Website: home-depot
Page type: cart
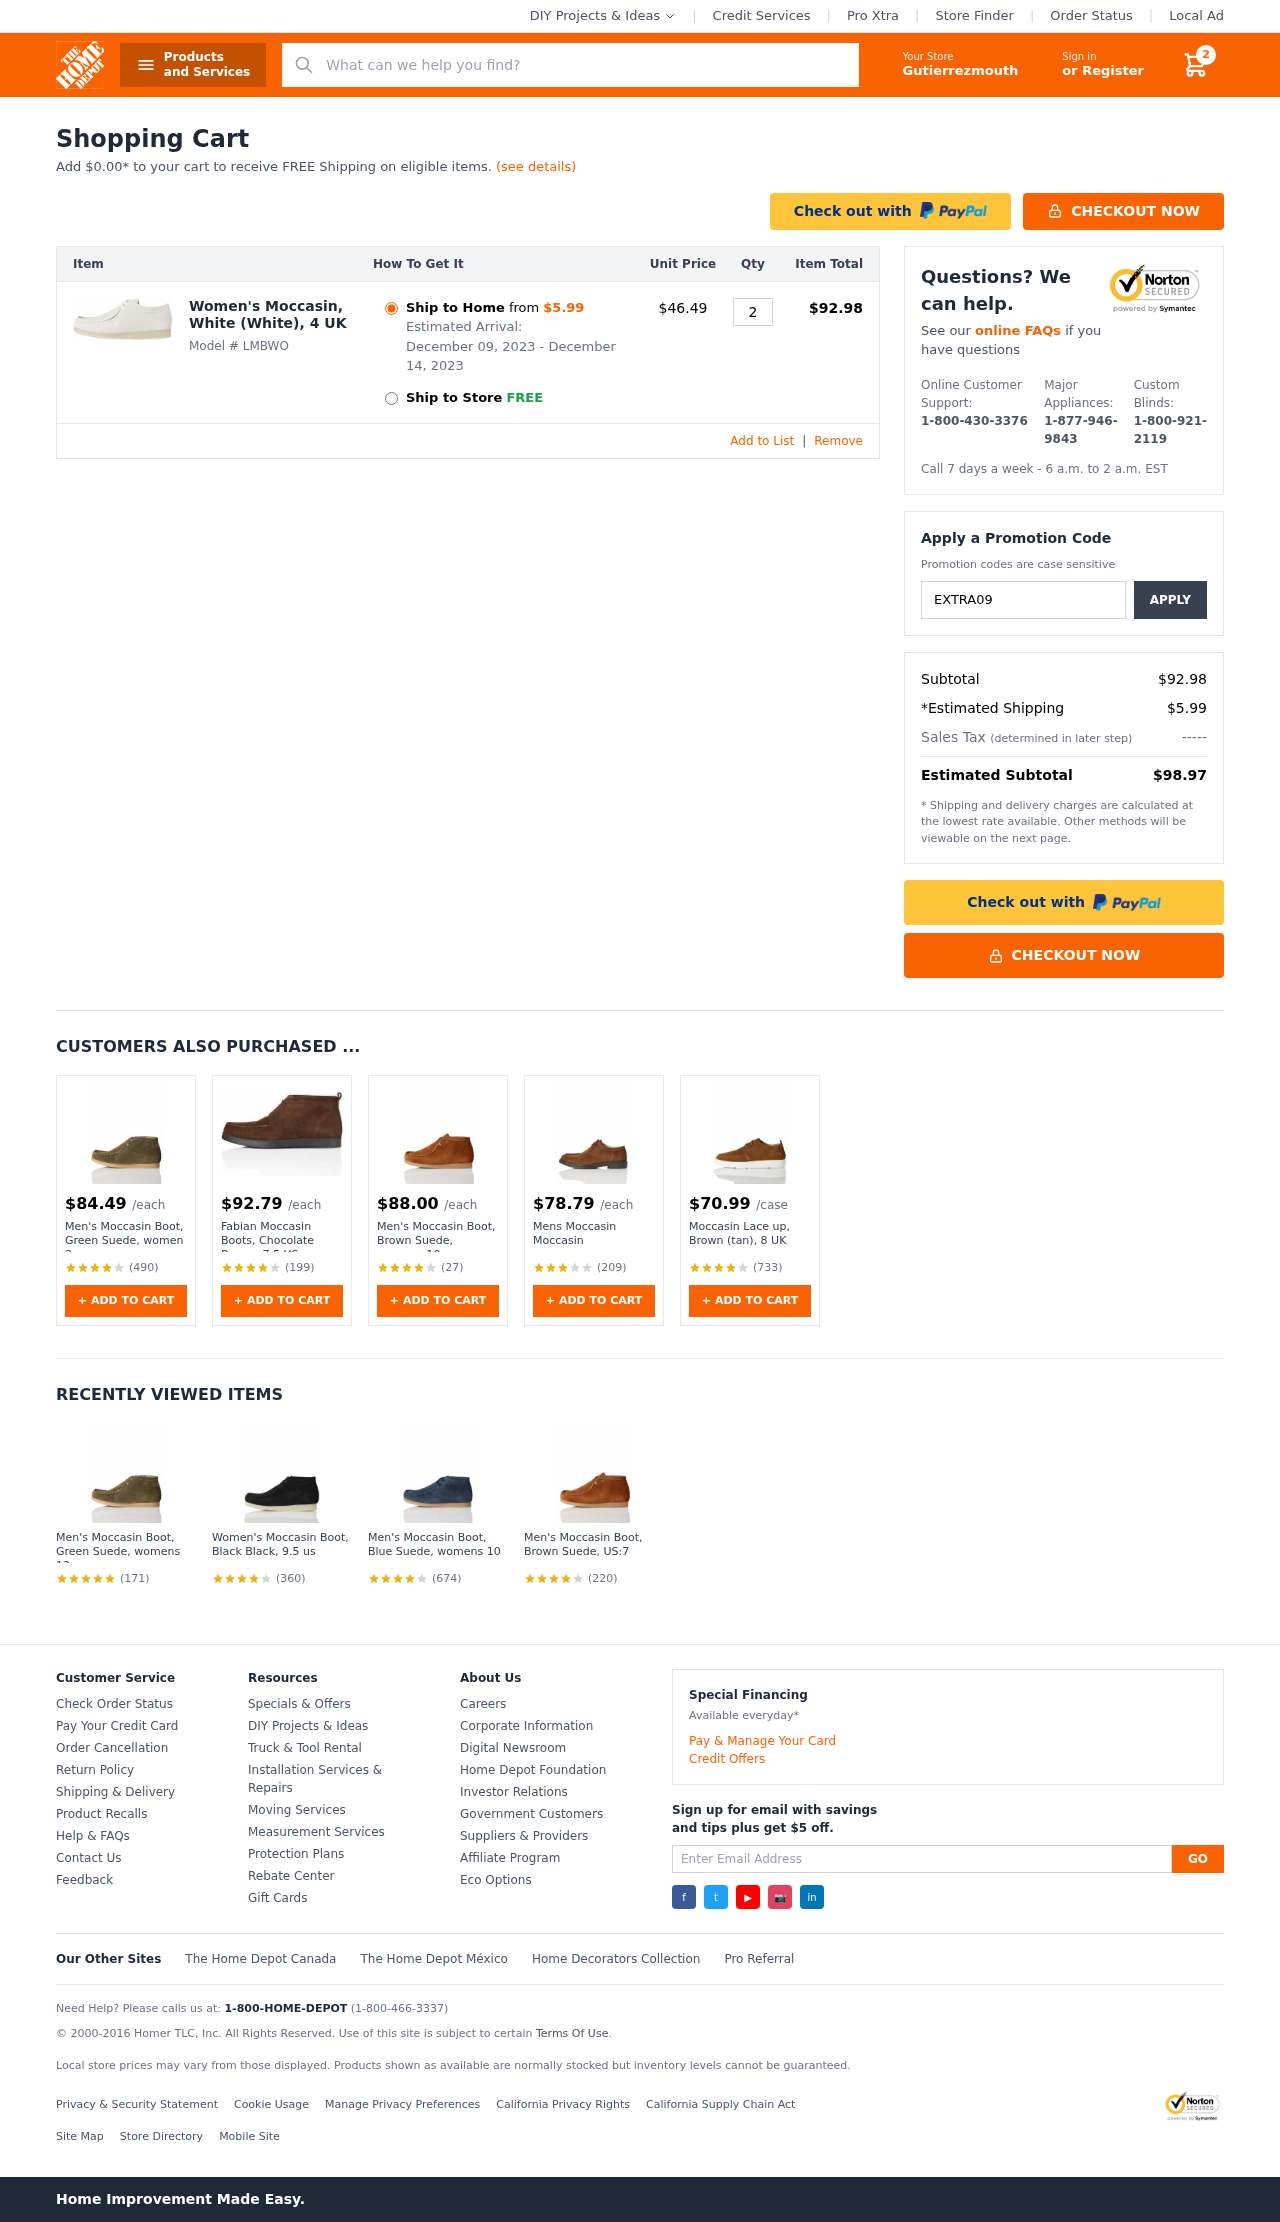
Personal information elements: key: PII_CITY
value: Gutierrezmouth
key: PII_PROMO_CODE
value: EXTRA09
Product elements: key: PRODUCT1_NAME
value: Women's Moccasin, White (White), 4 UK
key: PRODUCT1_PRICE
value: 46.49
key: PRODUCT1_QUANTITY
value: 2
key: PRODUCT2_PRICE
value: $84.49
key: PRODUCT2_NAME
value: Men's Moccasin Boot, Green Suede, women 2
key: PRODUCT2_NUM_RATINGS
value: (490)
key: PRODUCT3_PRICE
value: $92.79
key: PRODUCT3_NAME
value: Fabian Moccasin Boots, Chocolate Brown, 7.5 US
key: PRODUCT3_NUM_RATINGS
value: (199)
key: PRODUCT4_PRICE
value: $88.00
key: PRODUCT4_NAME
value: Men's Moccasin Boot, Brown Suede, womens 10
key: PRODUCT4_NUM_RATINGS
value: (27)
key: PRODUCT5_PRICE
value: $78.79
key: PRODUCT5_NAME
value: Mens Moccasin Moccasin
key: PRODUCT5_NUM_RATINGS
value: (209)
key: PRODUCT6_PRICE
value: $70.99
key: PRODUCT6_NAME
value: Moccasin Lace up, Brown (tan), 8 UK
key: PRODUCT6_NUM_RATINGS
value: (733)
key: PRODUCT7_NAME
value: Men's Moccasin Boot, Green Suede, womens 12
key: PRODUCT7_NUM_RATINGS
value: (171)
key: PRODUCT8_NAME
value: Women's Moccasin Boot, Black Black, 9.5 us
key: PRODUCT8_NUM_RATINGS
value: (360)
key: PRODUCT9_NAME
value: Men's Moccasin Boot, Blue Suede, womens 10
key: PRODUCT9_NUM_RATINGS
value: (674)
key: PRODUCT10_NAME
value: Men's Moccasin Boot, Brown Suede, US:7
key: PRODUCT10_NUM_RATINGS
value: (220)
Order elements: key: ORDER_NUM_ITEMS
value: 2
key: AMOUNT_TO_FREE_SHIPPING
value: $0.00
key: ORDER_SHIPPING_DATE
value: December 09, 2023
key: ORDER_DELIVERY_DATE
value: December 14, 2023
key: ORDER_ITEM_TOTAL
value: $92.98
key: ORDER_SUBTOTAL
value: $92.98
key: ORDER_SHIPPING_COST
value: $5.99
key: ORDER_TOTAL
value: $98.97
Search elements: key: HEADER_SEARCH
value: What can we help you find?